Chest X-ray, PA view. Patient: 49 years old, sex F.
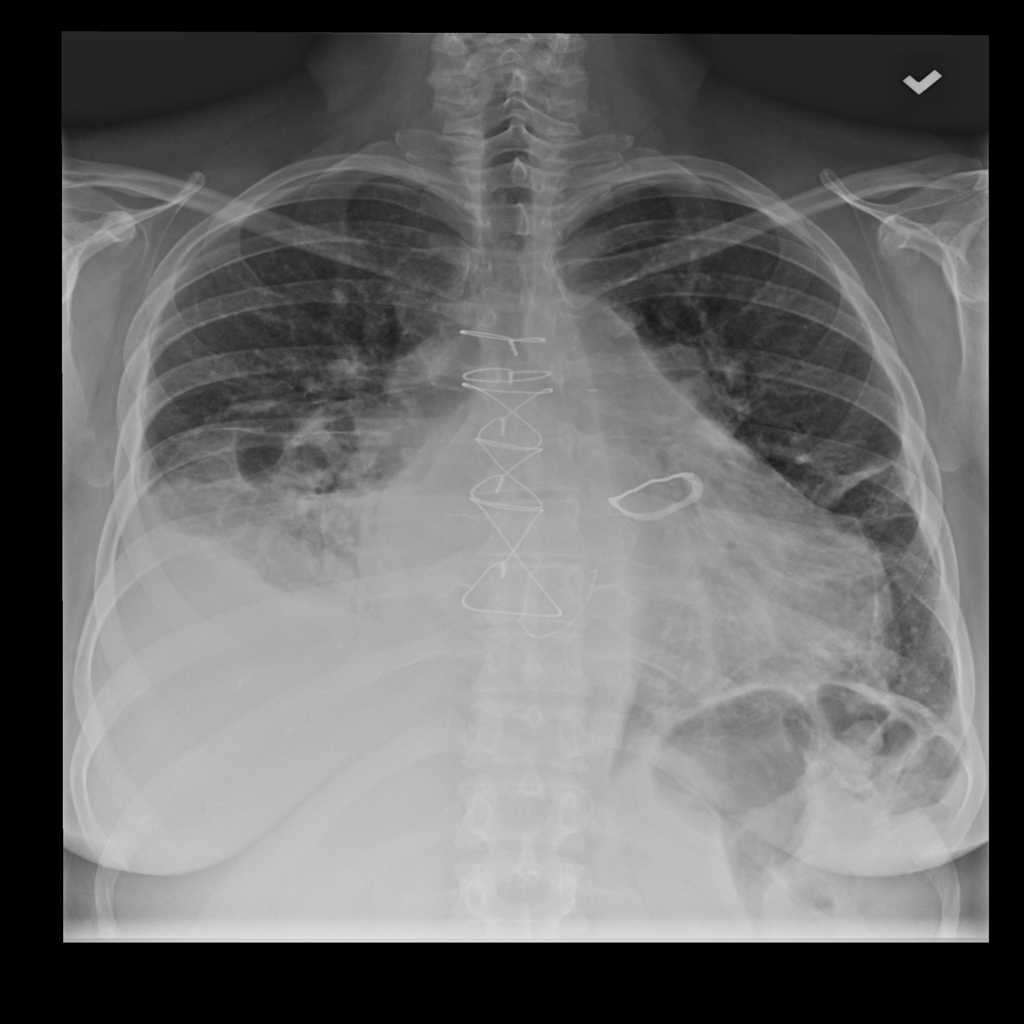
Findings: Cardiomegaly, Effusion